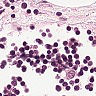
Metastatic tissue present: no